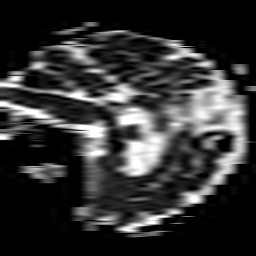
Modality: ADC
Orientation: sagittal
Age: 77
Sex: female
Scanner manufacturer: philips
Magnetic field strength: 3 T
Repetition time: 3.723 s
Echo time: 0.05929 s